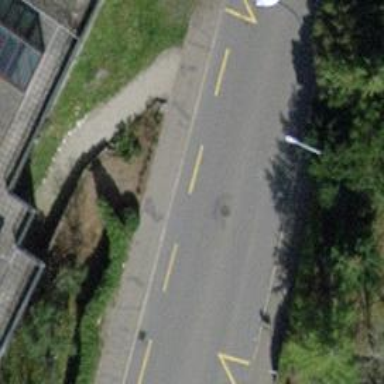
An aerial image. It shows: Bus stop with designated stop position for public transport.